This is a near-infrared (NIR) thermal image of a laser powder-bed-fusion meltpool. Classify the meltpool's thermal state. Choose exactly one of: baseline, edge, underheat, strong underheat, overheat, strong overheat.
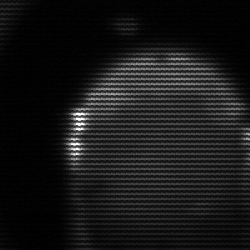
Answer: edge